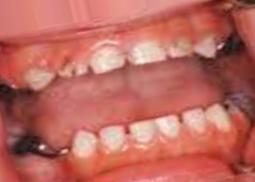
Condition: Caries